Question: I'm trying to post a pin from my app to 'Pinterest'.
I followed there Documentation : <URL>.
It's so simple, but each time I try to pin the image the app raise an exception, or the Pinterest app opened normally but when I pin the image I got this error:

It seems like there is a problem in get the right .
I searched about this problem and I found this result:
<URL>
, but it didn't work for me!
My code:
'''
var pin = Pinterest(clientId: "<PHONE>", urlSchemeSuffix: "prod")
var urll = NSURL(string: "http://placekitten.com.s3.amazonaws.com/homepage- samples/200/287.jpg")!
var sourceURL = NSURL(string: "http://placekitten.com")!
pin.createPinWithImageURL(urll, sourceURL: sourceURL, description: "Pinning from Pin It Demo")
'''
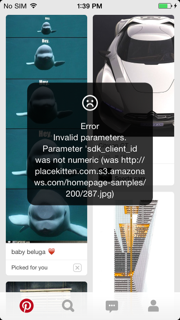
Answer: try the following code....its i am using in my project...
'''
_pinterest = [[Pinterest alloc] initWithClientId:@"XXXXX" ];
NSString *imageKey =[NSString stringWithFormat:@"%@",Url];
NSString *captionKey = TempCaption;
NSLog(@"pinterest :%@ -- %@",imageKey,captionKey);
NSURL *imageUrl = [NSURL URLWithString:[NSString stringWithFormat:@"%@",imageKey]];
NSURL *sourceUrl = [NSURL URLWithString:kServiceStoreLink];
NSString *descrStr = [NSString stringWithFormat:@"%@",captionKey];
[_pinterest createPinWithImageURL:imageUrl
sourceURL:sourceUrl
description:descrStr];
'''